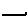
Label: line